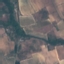
Label: PermanentCrop